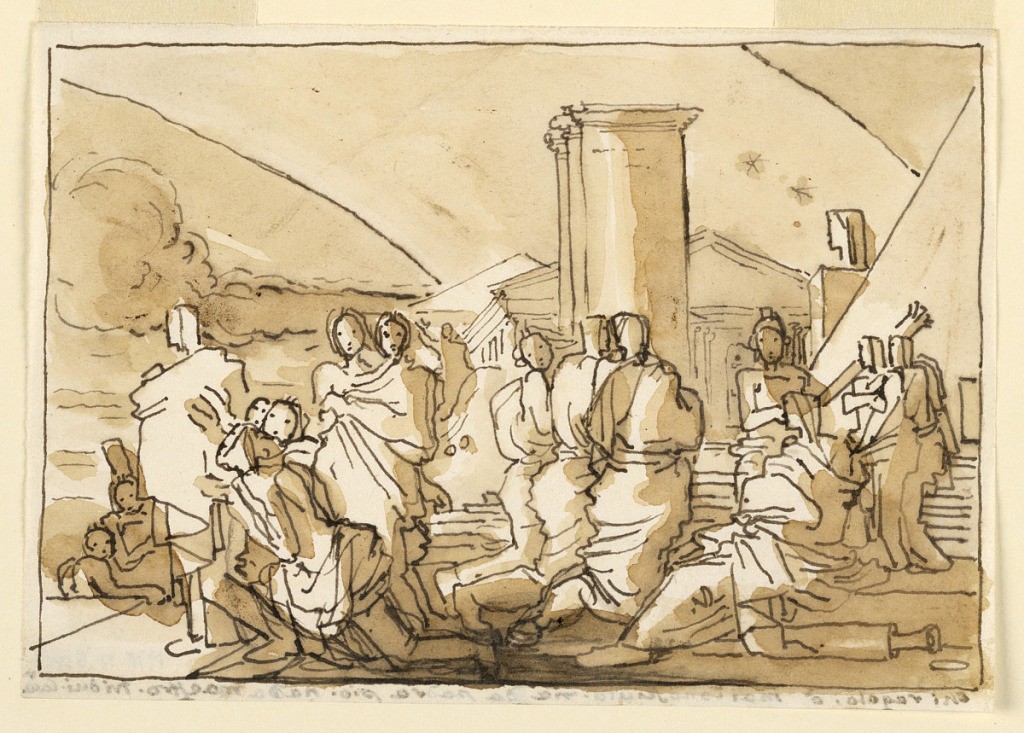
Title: Sketch, Exterior Scene with Draped Figures and Classical Architecture
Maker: Fortunato Duranti, Italian, 1787 - 1863
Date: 1820–1850
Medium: Pen and ink, brush and sepia wash on paper
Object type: Drawing
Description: Sketch, Exterior Scene with Draped Figures and Classical Architecture